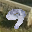
Label: 9